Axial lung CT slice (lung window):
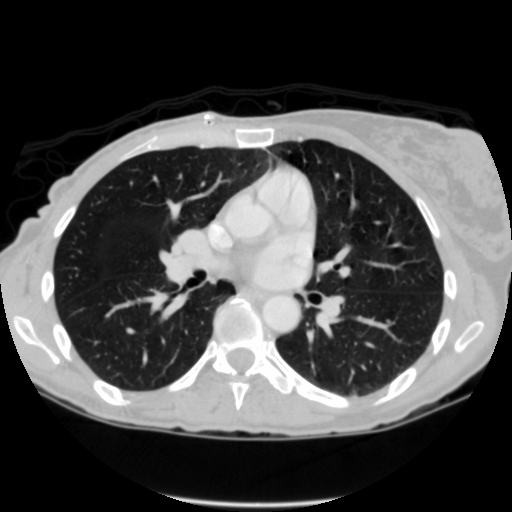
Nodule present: no